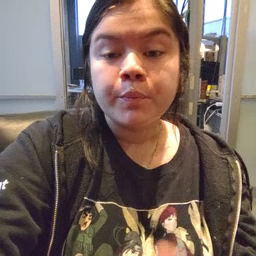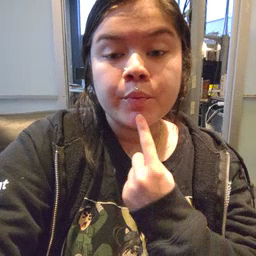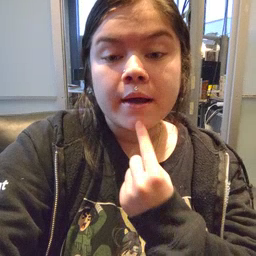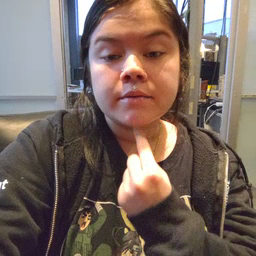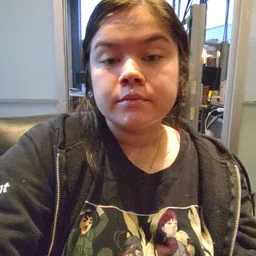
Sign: red